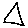
Label: triangle